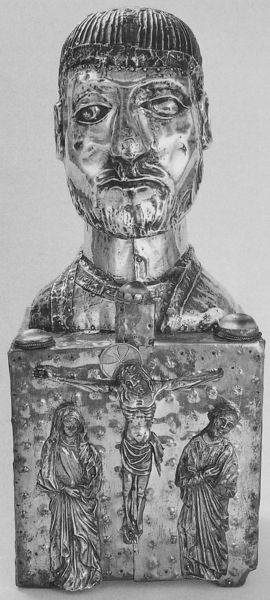
Titel: Büsten - Reliquiar des hl. Petrus
Institution: Sion, Musées Cantonaux de Valère
Schlagwörter: mann, bart, bibel, silber, kirche, figur, krone, streng, büste, metall, bronze, kreuz, soldat, christus, jesus, kreuzigung, herme, maria, maria magdalena, petrus, schrein, reliquie, anna, josef, joseph, tabernakel, metall mann